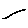
Label: line